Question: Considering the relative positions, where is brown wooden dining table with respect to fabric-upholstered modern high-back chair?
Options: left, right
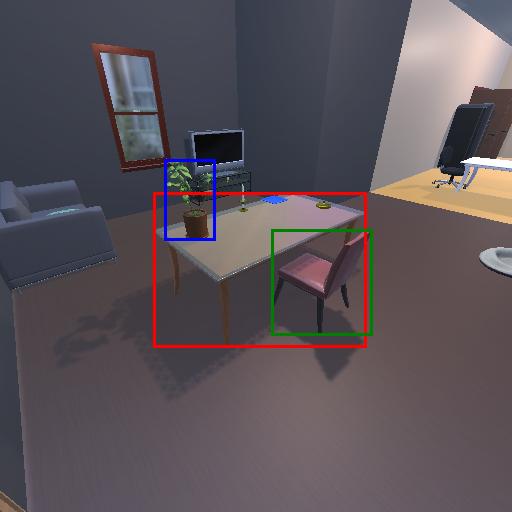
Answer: left